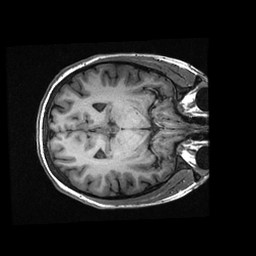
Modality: T1w
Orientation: axial
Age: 21
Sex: female